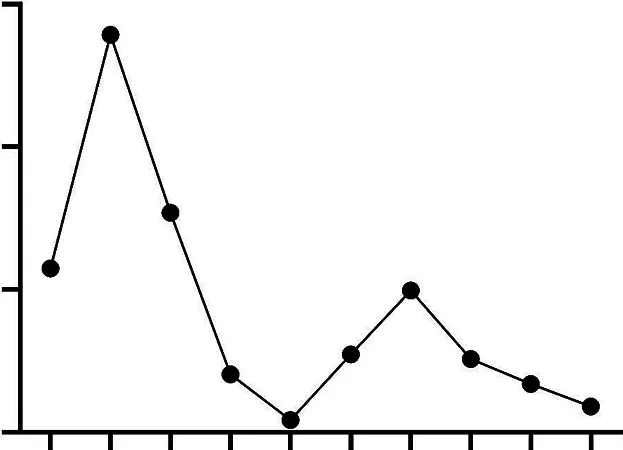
The concentration of NT-proBNP during the 10 days after admission.
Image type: chart (chart)